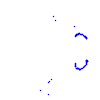
Particle: proton